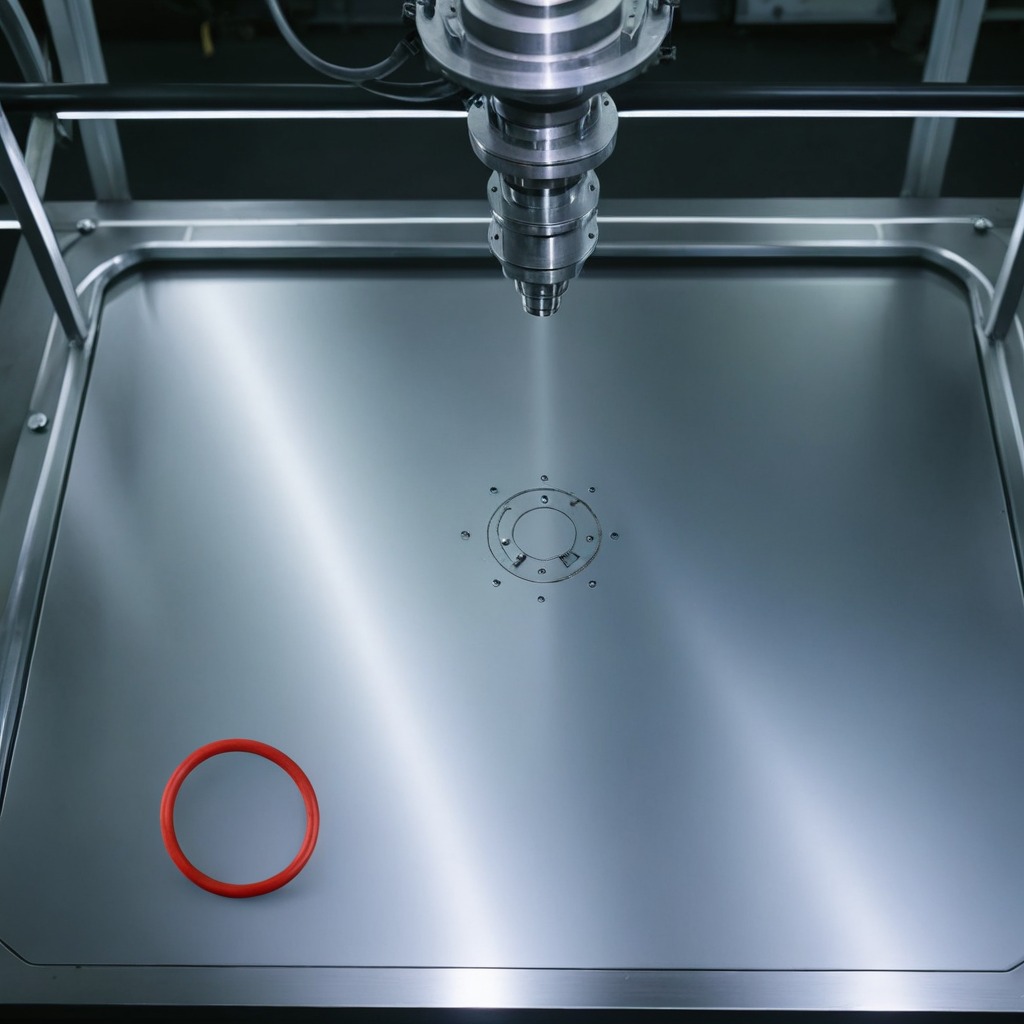
A rubber O-ring is lying on the metal table in the machine shop under fluorescent lights.